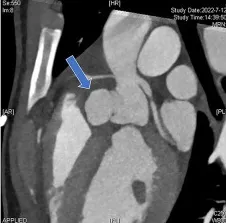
Pre-operative computed tomography. (C) Sagittal view showing the vertical position of the bulge (blue arrow).
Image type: radiology (ct)